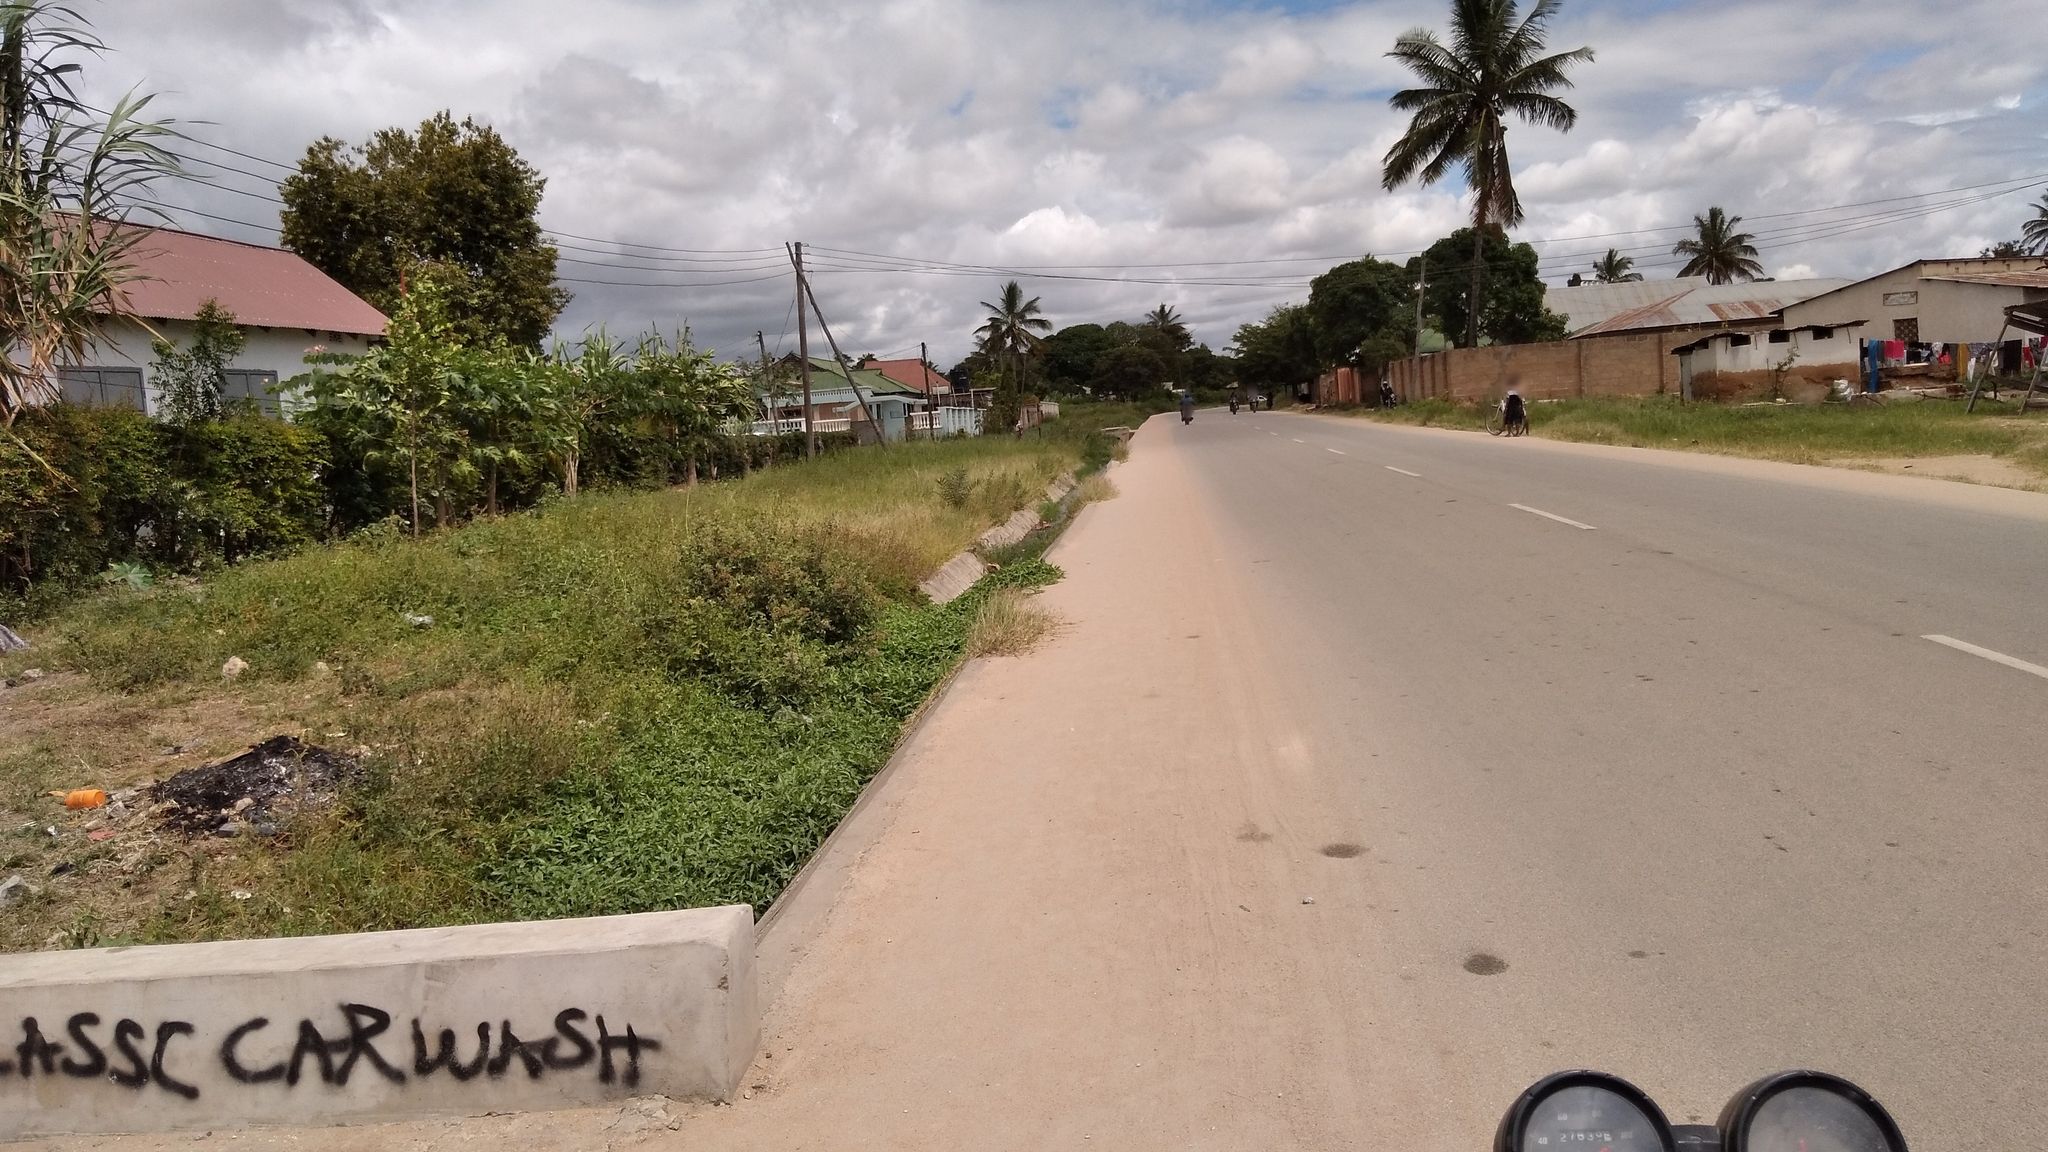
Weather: cloudy
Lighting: day
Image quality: good
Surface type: cycling surface
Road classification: unclassified
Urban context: urban centre
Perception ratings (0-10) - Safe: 4.21, Lively: 3.55, Beautiful: 4.98, Boring: 5.96, Depressing: 4.19, Wealthy: 7.19